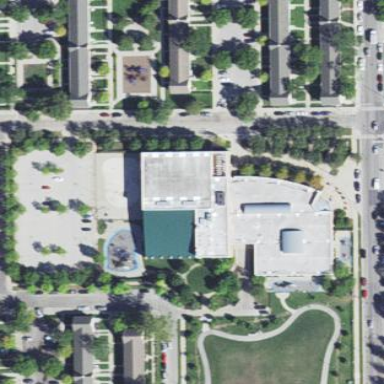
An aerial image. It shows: Public building hosting sports centre.